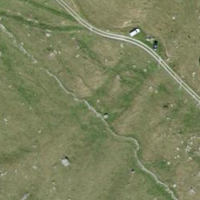
EUNIS habitat code: 26
Species observed at this site:
Calluna vulgaris